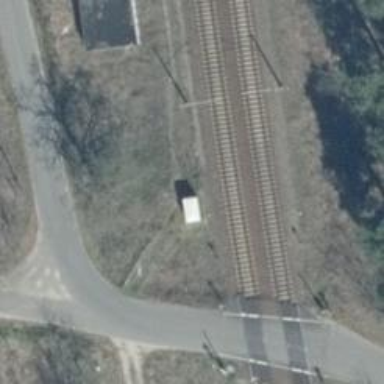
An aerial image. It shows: Railway signal.